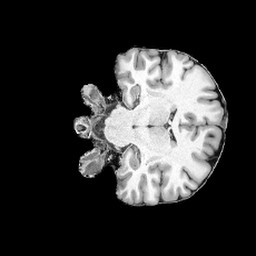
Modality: UNIT1
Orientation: coronal